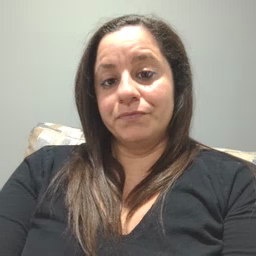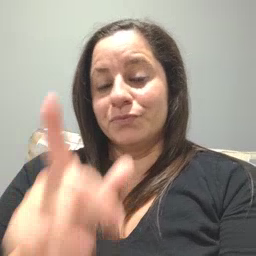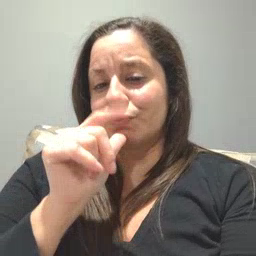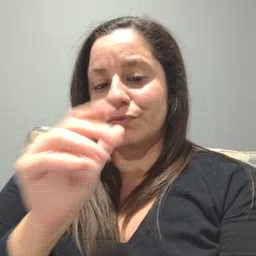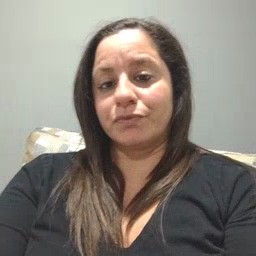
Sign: who